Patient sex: M
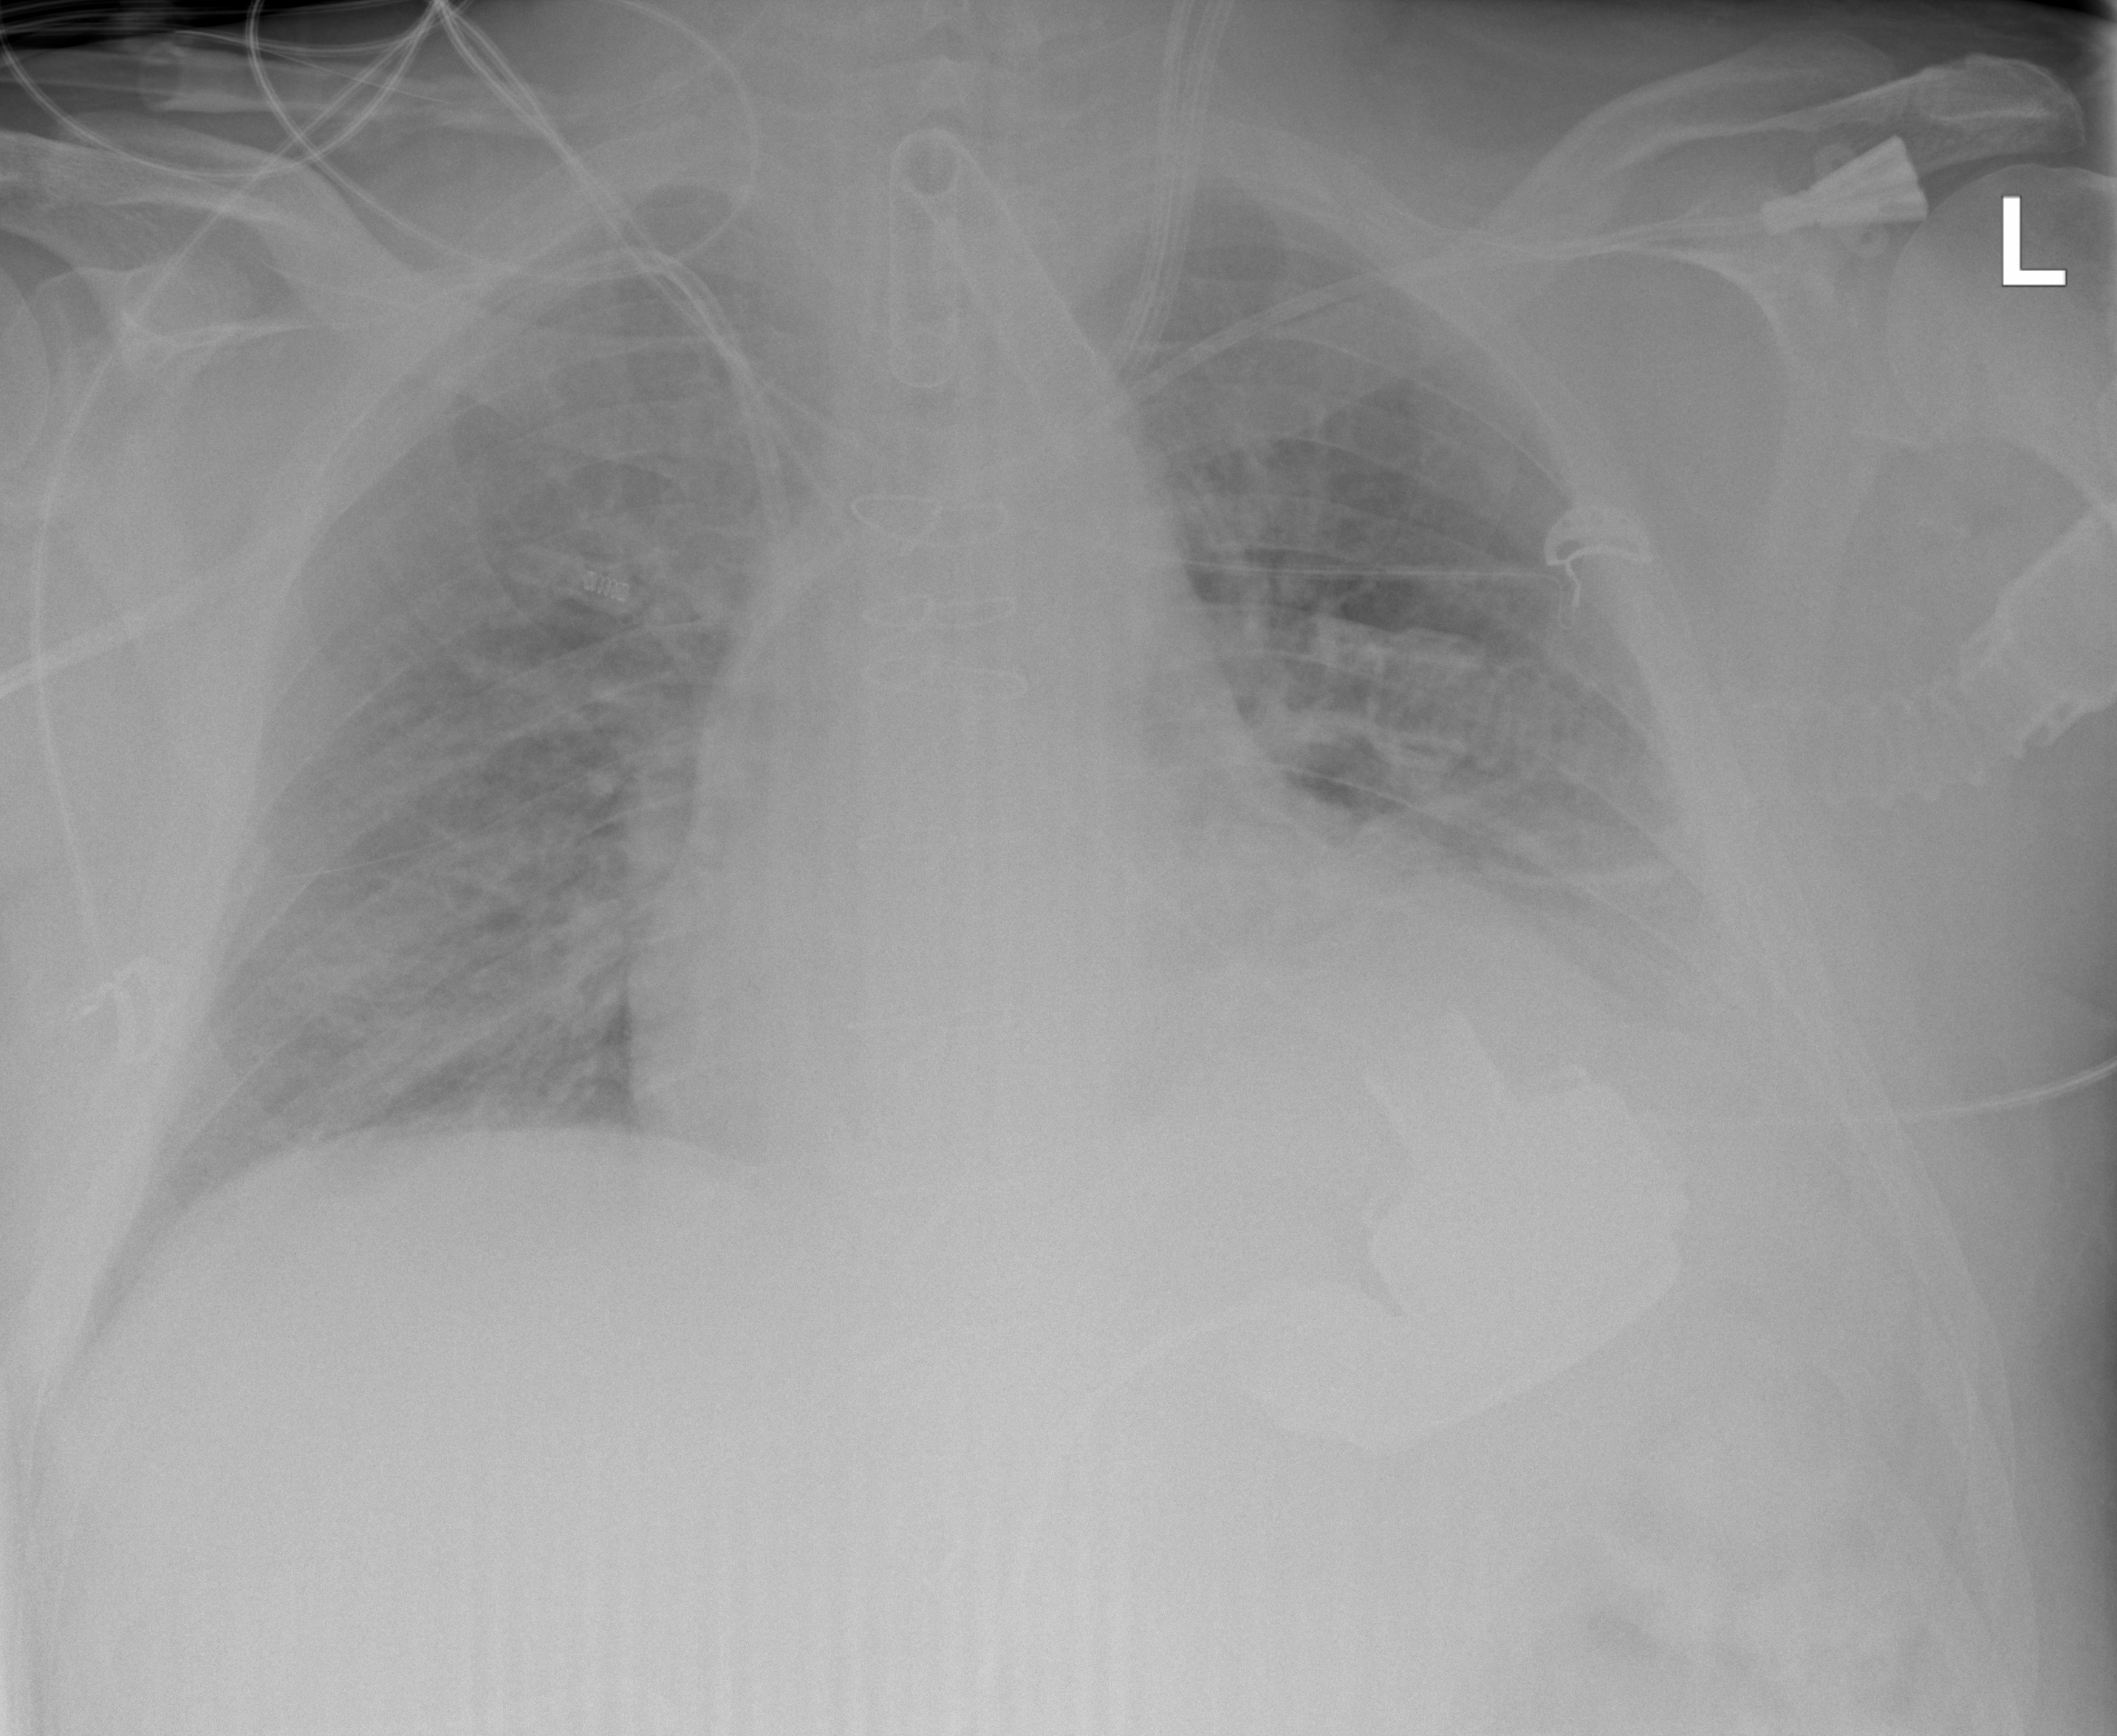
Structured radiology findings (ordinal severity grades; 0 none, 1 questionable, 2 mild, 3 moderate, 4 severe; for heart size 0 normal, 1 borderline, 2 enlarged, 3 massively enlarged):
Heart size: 2
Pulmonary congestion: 2
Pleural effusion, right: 1
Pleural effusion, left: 2
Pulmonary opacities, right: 1
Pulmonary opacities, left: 1
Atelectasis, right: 2
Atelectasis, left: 3